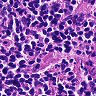
Metastatic tissue present: no